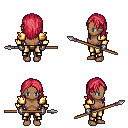
a pixel art fantasy rpg character, female body template, human, dark skin, gold arm armor, gold greaves, ruby red long hairstyle, metal gloves, spear, four views (front, back, left, right), 2x2 character sprite sheet, small pixel art, hard edges, no anti-aliasing